Question: I have a Spring Boot User class which always comes up with the error "java.sql.SQLException: Field 'id' doesn't have a default value". I have tried many times to provide a default value, both in the Java class and in the database table, but to no avail. And I have also switched from generation type = auto and = identity, but to no avail. Thank you very much for your help. Here is my Java Class and my Database Table:
'''
package com.ykirby.myfbapp;
import javax.persistence.Column;
import javax.persistence.Entity;
import javax.persistence.GeneratedValue;
import javax.persistence.GenerationType;
import javax.persistence.Id;
import javax.persistence.Temporal;
import javax.persistence.TemporalType;
import org.springframework.beans.factory.annotation.Value;
import java.sql.Timestamp;
import java.util.Date;
@Entity // This tells Hibernate to make a table out of this class
public class User {
@Id
@GeneratedValue(strategy = GenerationType.IDENTITY)
@Column(name = "id")
@Value("#{User.id ?: 0}")
private int id = 12345;
@Column(name = "fbuserid")
private String fbuserid;
@Column(name = "apttime")
@Temporal(TemporalType.TIMESTAMP)
private Date apttime;
@Column(name = "apttitle")
private String apttitle;
@Column(name = "aptaddress")
private String aptaddress;
@Column(name = "aptlonglat")
private String aptlonglat;
@Column(name = "aptdetails")
private String aptdetails;
public String getFbuserid() {
return fbuserid;
}
public void setFbuserid(String fbuserid) {
this.fbuserid = fbuserid;
}
public Date getApttime() {
return apttime;
}
public void setApttime(Date apttime) {
this.apttime = apttime;
}
public String getApttitle() {
return apttitle;
}
public void setApttitle(String apttitle) {
this.apttitle = apttitle;
}
public String getAptaddress() {
return aptaddress;
}
public void setAptaddress(String aptaddress) {
this.aptaddress = aptaddress;
}
public String getAptlonglat() {
return aptlonglat;
}
public void setAptlonglat(String aptlonglat) {
this.aptlonglat = aptlonglat;
}
public String getAptdetails() {
return aptdetails;
}
public void setAptdetails(String aptdetails) {
this.aptdetails = aptdetails;
}
public int getId() {
return id;
}
public void setId(int id) {
this.id = id;
}
}
'''

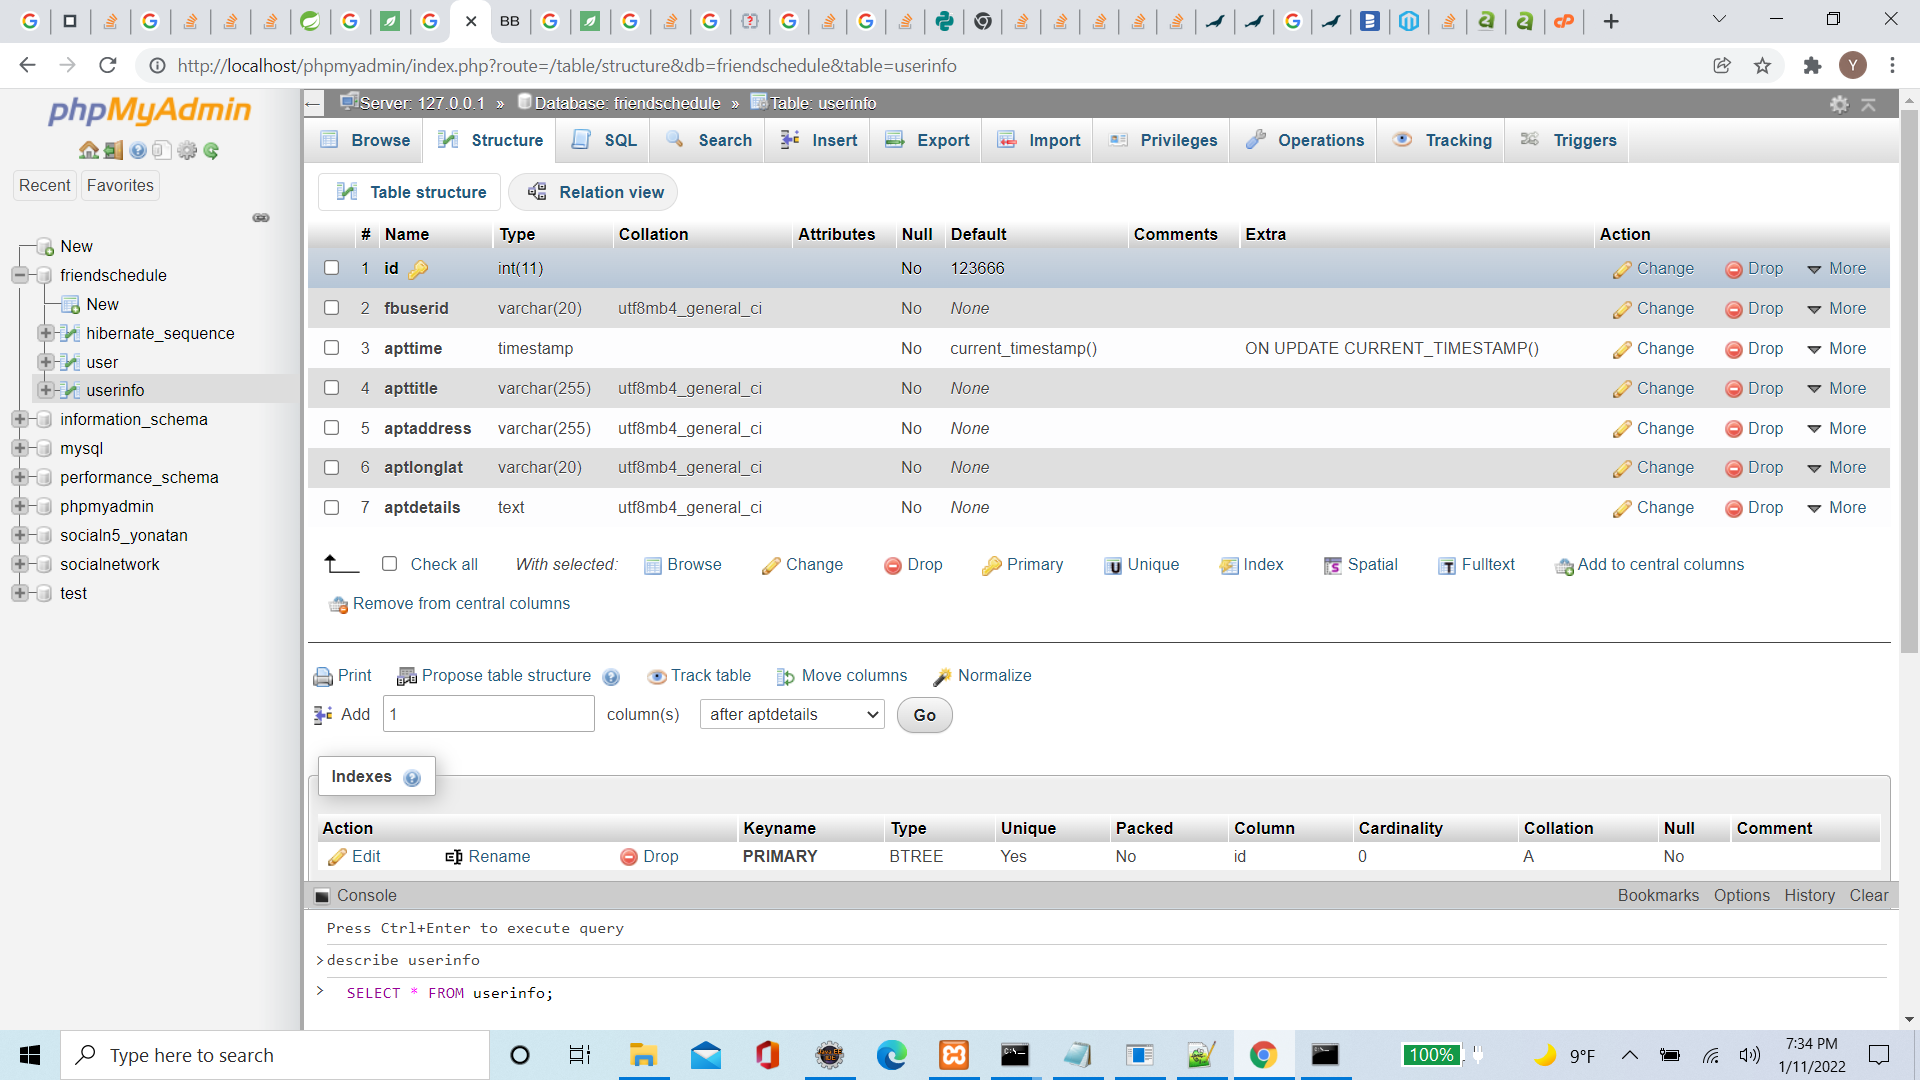
Answer: The changes in your 'User' entity class may sometimes not reflect your DB schema accurately. You can try one of these below solutions:
'''
ALTER TABLE 'user' CHANGE COLUMN 'id' 'id' INT( 11 ) UNSIGNED NOT NULL AUTO_INCREMENT;
'''
Make sure that 'spring.jpa.hibernate.ddl-auto' is set to 'create' or 'update'. The default is 'none' if you are using an embedded/in-memory DBs like H2 database.
This configuration of Spring Data JPA will set Hibernate's 'hibernate.hbm2ddl.auto' to the setting value. In our case, it is 'create' or 'update'.
You can read more about this in the below articles and docs.
<URL>
<URL>
In production, I suggest you not to use this option but instead use a database migration tool like <URL> and leave the 'spring.jpa.hibernate.ddl-auto' configuration to be 'none'.
More reads about this <URL>